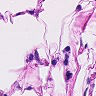
Metastatic tissue present: no